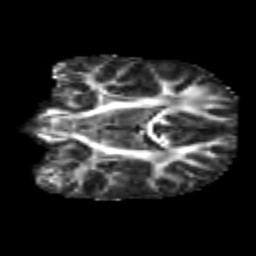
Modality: FA
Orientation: coronal
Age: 6
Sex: male
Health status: healthy